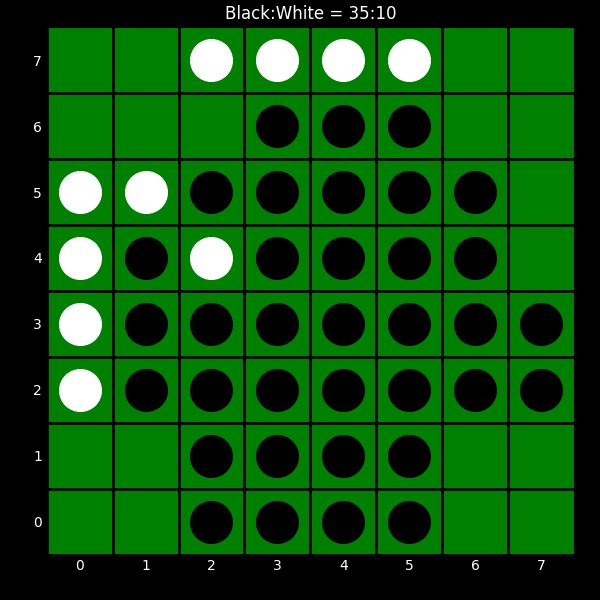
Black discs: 35
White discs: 10